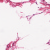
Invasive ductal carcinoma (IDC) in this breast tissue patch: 0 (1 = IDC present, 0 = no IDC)